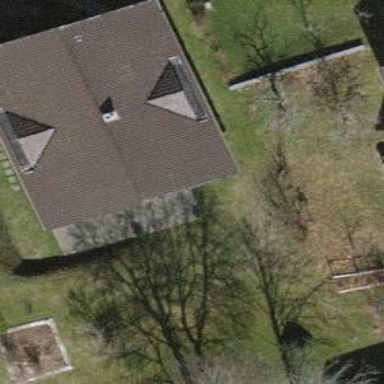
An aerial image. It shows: Detached building with gabled roof.